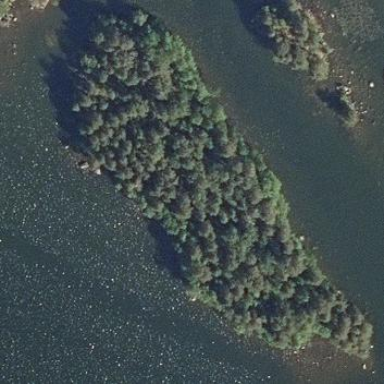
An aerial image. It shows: Image showing island.